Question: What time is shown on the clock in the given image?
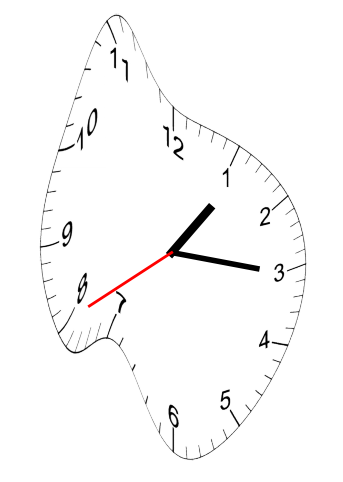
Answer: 01:15:40